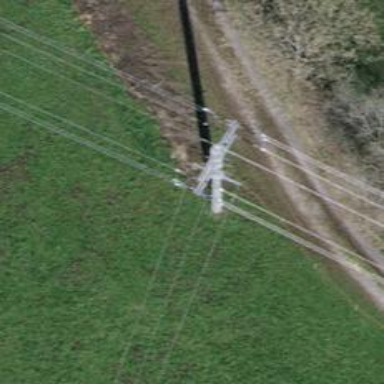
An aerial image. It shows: Power tower.